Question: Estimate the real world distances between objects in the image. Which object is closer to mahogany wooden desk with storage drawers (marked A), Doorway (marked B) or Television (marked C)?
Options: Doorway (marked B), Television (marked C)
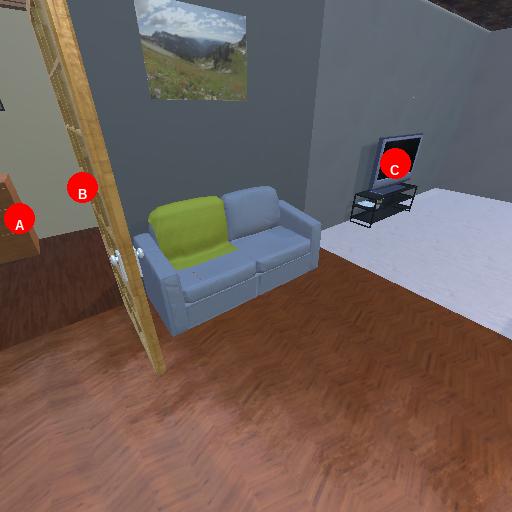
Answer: Doorway (marked B)